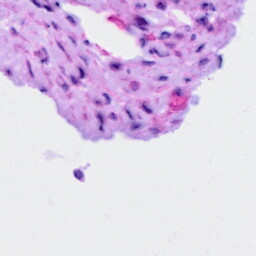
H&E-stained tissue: Ovarian